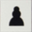
Piece: bP